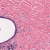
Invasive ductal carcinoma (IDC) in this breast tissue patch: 0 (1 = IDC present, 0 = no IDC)